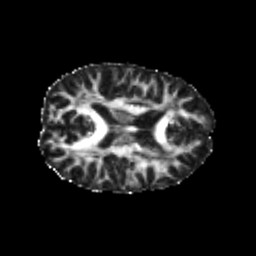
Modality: FA
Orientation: axial
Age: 22
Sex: female
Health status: healthy
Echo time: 0.074 s